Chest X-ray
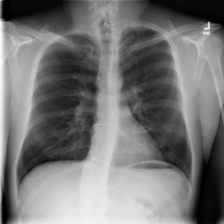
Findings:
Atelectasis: negative
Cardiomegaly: negative
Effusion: negative
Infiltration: negative
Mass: negative
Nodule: negative
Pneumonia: negative
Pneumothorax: negative
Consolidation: negative
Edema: negative
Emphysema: negative
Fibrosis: negative
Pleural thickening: negative
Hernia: negative